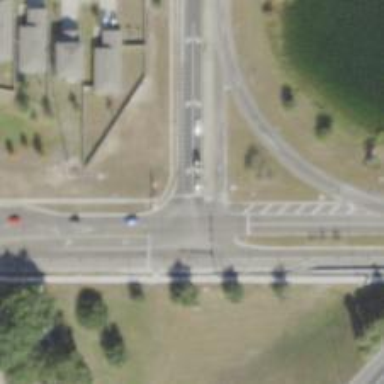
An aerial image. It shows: Folded diamond junction on tertiary road.